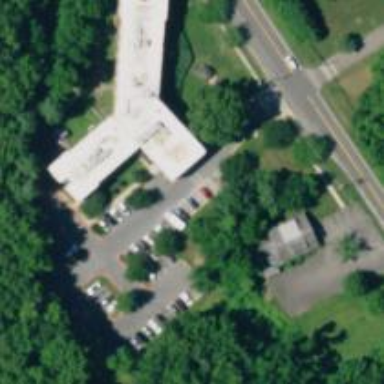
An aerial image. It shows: Public building.